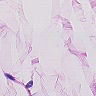
Metastatic tissue present: no